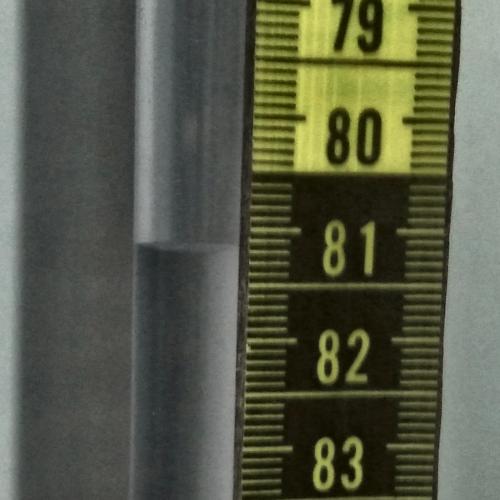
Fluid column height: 81.2 cm